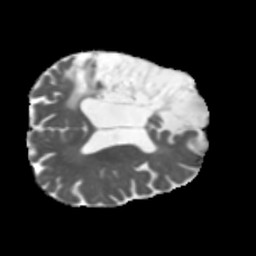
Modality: MD
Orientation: axial
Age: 64
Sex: male
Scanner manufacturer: siemens
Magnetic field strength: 3 T
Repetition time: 5.47 s
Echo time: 0.0854 s